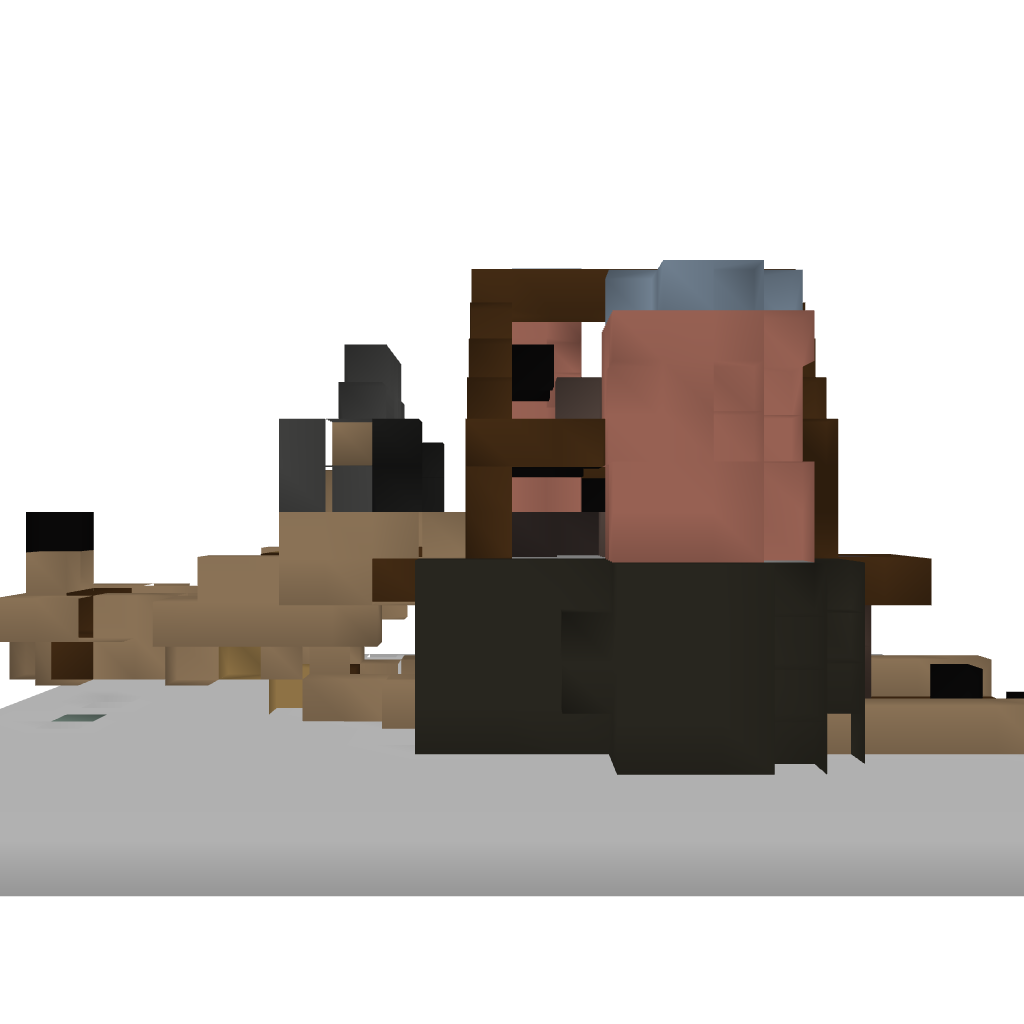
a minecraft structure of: Fish Shack